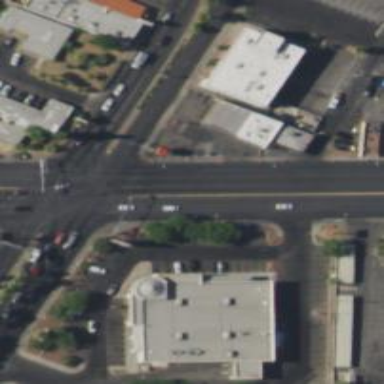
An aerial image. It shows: Solid stop line on the road.